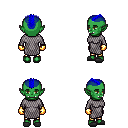
a pixel art fantasy rpg character, female body template, orc, green skin, chain mail, gold greaves, blue short mohawk hairstyle, gold gloves, gray slippers, four views (front, back, left, right), 2x2 character sprite sheet, small pixel art, hard edges, no anti-aliasing